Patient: sex M, age 19
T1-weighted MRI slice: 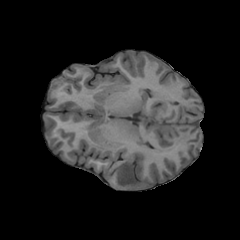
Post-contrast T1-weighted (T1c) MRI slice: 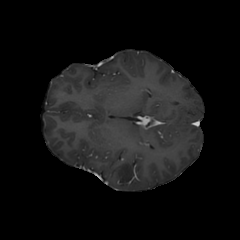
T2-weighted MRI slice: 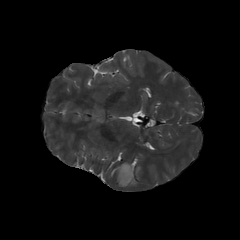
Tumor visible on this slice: yes
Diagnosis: Oligodendroglioma, IDH-mutant, 1p/19q-codeleted
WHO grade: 3